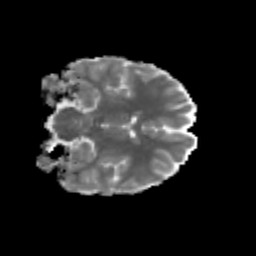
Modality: MD
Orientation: coronal
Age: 25
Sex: female
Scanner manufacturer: siemens
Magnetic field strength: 3 T
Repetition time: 3.5 s
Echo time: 0.125 s